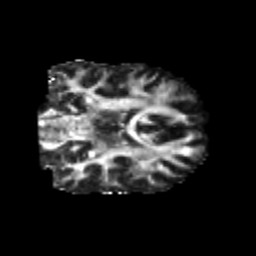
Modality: FA
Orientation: coronal
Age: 20
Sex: male
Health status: healthy
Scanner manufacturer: philips
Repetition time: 7.393 s
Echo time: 0.08599 s